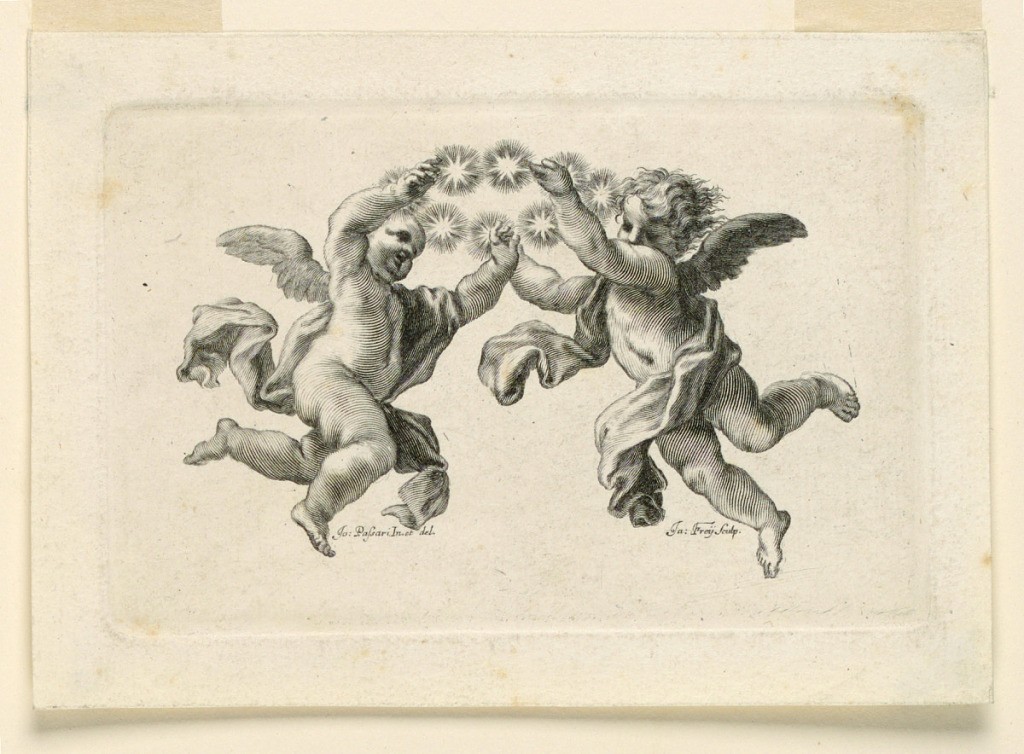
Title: Vignette
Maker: Jakob Frey, Swiss, active Italy, 1681 - 1752
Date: ca. 1715
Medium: Engraving on paper
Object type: Print
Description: Three flying cupids support a wreath formed by stars.